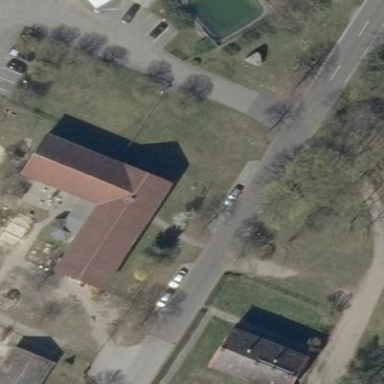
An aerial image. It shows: Kindergarten building.